Interaction volume radius: 5 \u00c5
Interaction volume height: 15 \u00c5
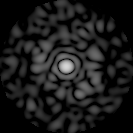
Disorder parameter: 0.8024